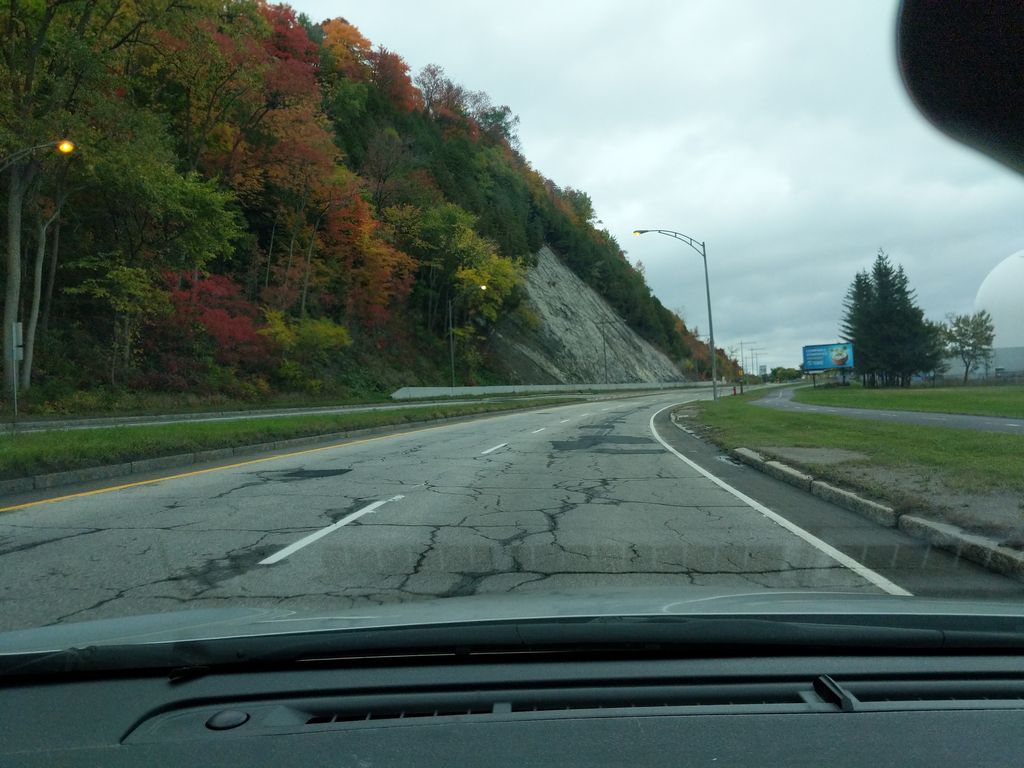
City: quebec_city